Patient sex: M
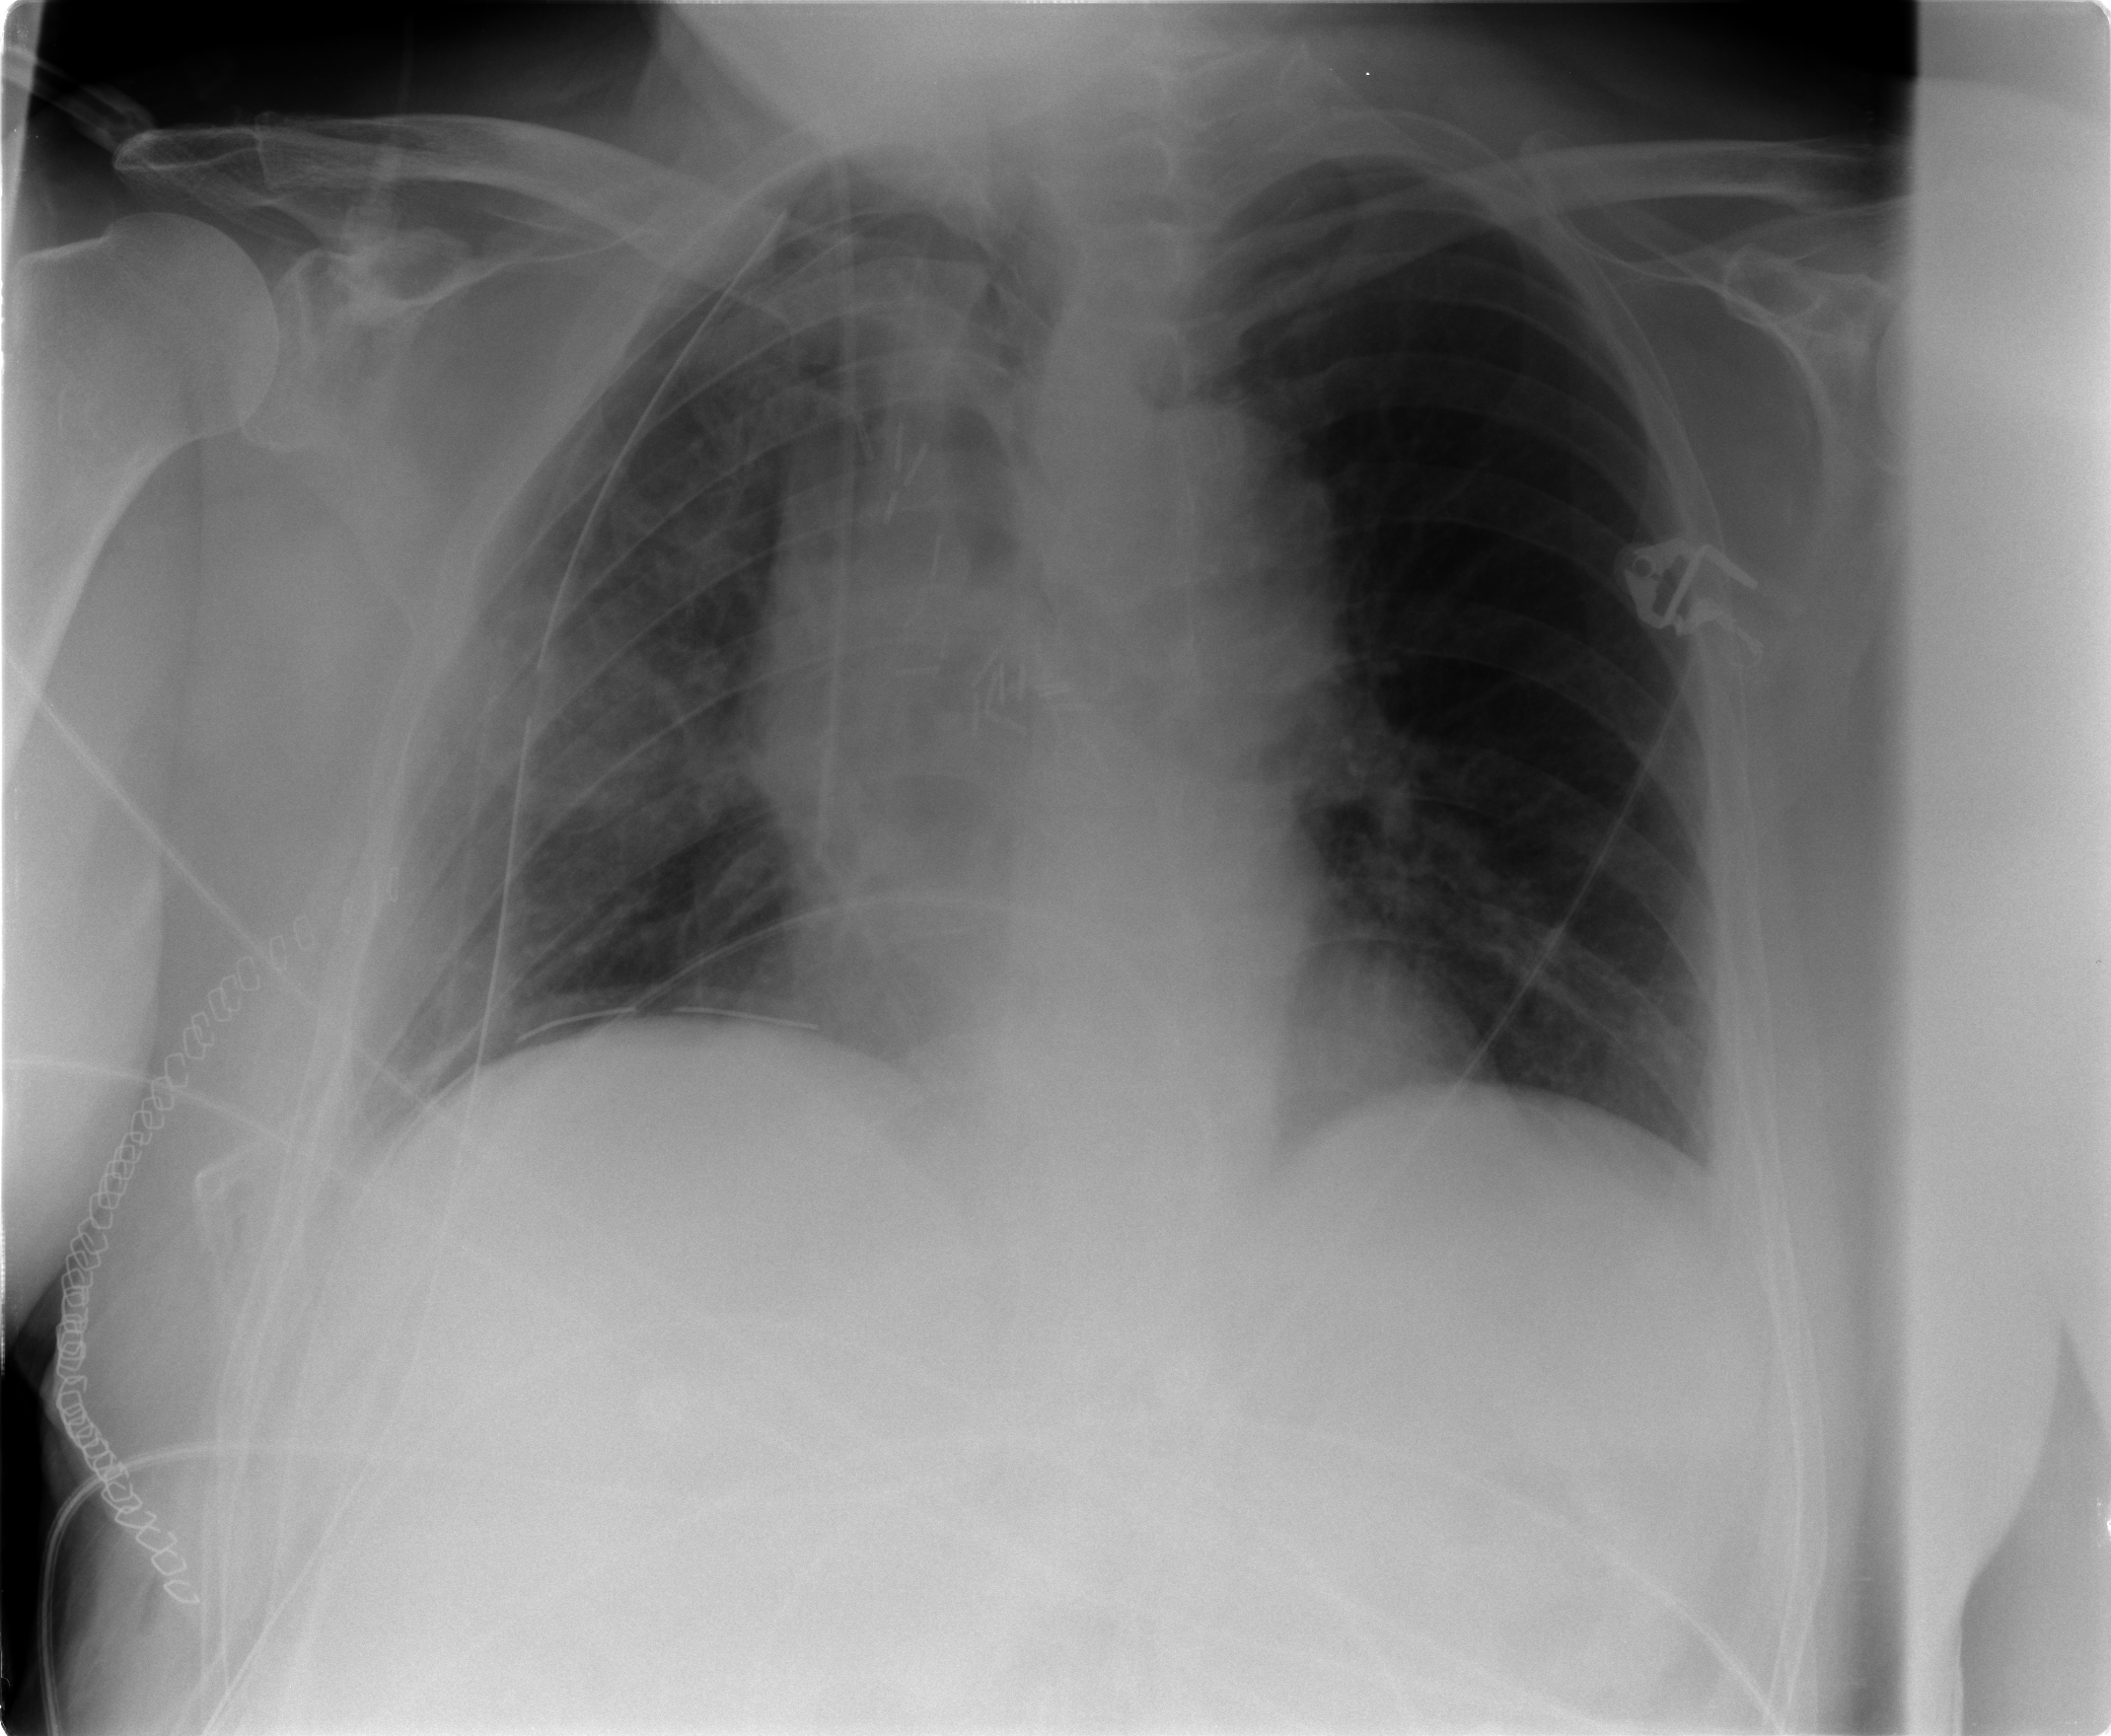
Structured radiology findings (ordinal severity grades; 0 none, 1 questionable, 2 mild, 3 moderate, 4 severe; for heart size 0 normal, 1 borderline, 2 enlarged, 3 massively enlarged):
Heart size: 0
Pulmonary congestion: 0
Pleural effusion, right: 2
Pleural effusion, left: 0
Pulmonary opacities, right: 2
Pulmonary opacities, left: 0
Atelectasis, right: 2
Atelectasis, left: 1